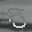
Label: 5